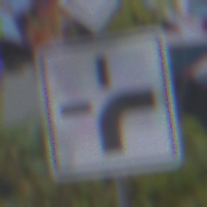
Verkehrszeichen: VerlaufVorfahrtsstrasse3
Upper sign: Vorfahrtsstrasse
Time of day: MorningAfternoon
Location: Outdoor (Urban)
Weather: PartlyCloudy
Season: NotSpecified
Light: Natural